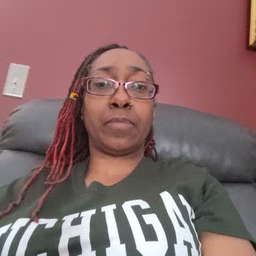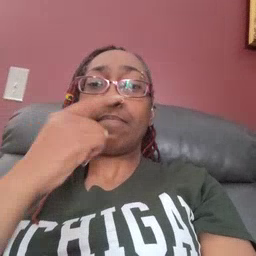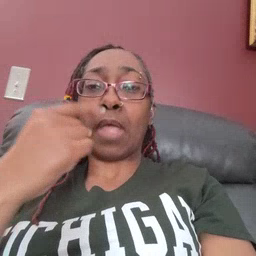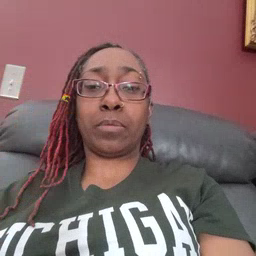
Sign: mouth